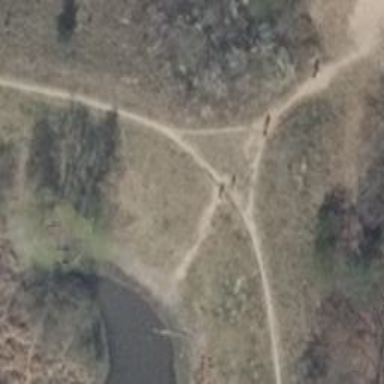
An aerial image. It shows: Sandy path.